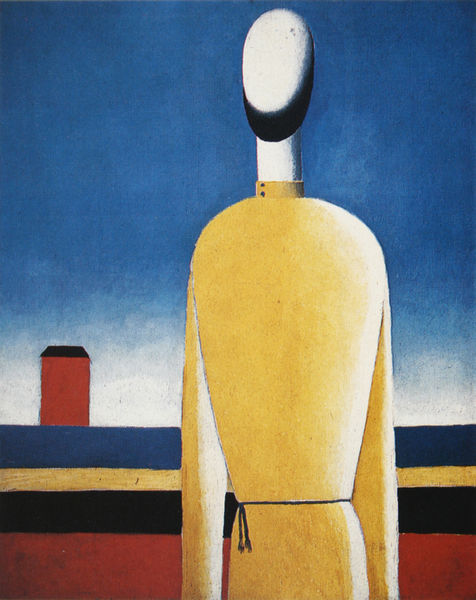
Titel: Torso in gelbem Hemd
Künstler: Kasimir Malewitsch
Standort: St. Petersburg
Institution: Staatliches Russisches Museum
Schlagwörter: blau, gemälde, himmel, kopf, körper, mann, meer, schatten, wasser, weiß, wolken, gelb, grün, frankreich, nacht, schwarz, dach, gürtel, haus, rot, bart, arm, arme, kragen, mensch, hände, figur, schnur, person, taille, modern, linien, glatze, streifen, kordel, allein, knöpfe, max ernst, surrealismus, abstrahiert, hüfte, mönch, chirico, zweit, de chirico, malewitsch, mondrian, armer mann, oskar schlemmer, schicht, schwarz rot gelb, ei, 1916, copus